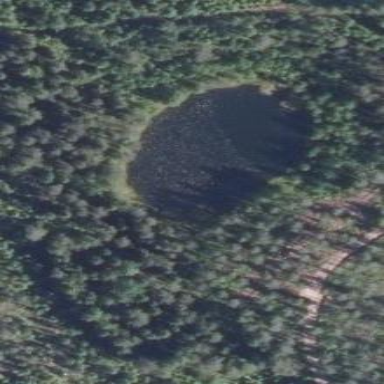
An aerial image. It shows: Lake with natural water.